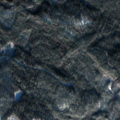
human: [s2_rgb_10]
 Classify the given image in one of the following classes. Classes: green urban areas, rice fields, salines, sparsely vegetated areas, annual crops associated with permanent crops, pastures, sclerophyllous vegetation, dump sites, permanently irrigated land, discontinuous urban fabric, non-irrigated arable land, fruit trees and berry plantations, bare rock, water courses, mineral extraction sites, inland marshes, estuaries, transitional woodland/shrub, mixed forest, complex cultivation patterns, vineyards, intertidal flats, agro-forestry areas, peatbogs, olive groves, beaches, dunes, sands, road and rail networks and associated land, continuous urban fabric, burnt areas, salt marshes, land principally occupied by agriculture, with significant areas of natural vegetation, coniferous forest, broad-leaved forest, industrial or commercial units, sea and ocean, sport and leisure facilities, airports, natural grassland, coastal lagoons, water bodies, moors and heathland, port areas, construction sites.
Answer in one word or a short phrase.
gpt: coniferous forest, mixed forest, transitional woodland/shrub